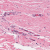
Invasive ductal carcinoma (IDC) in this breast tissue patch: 0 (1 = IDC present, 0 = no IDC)